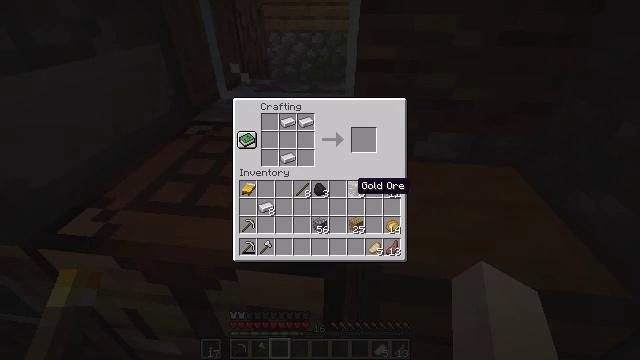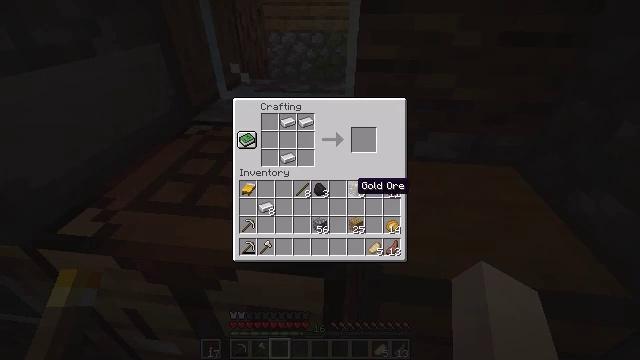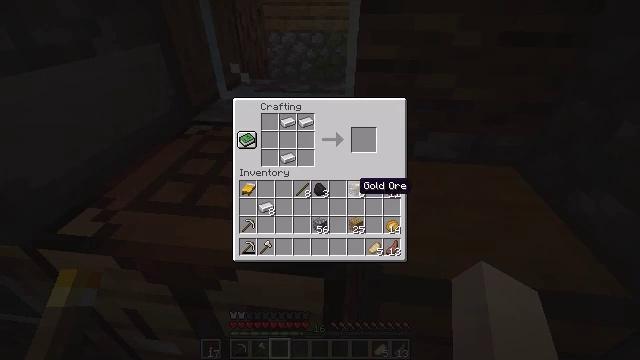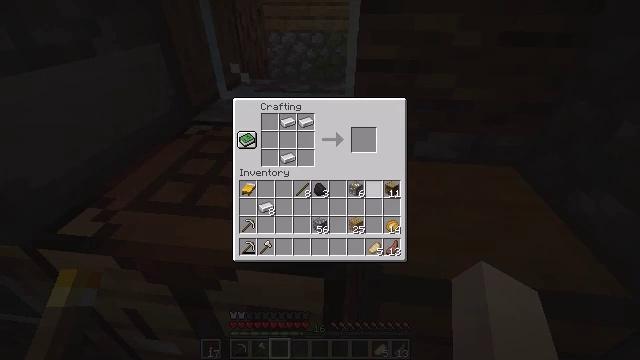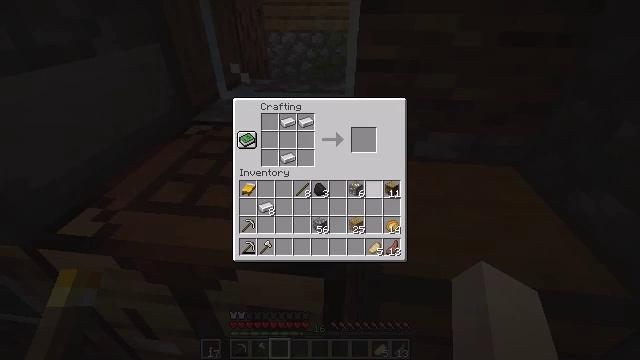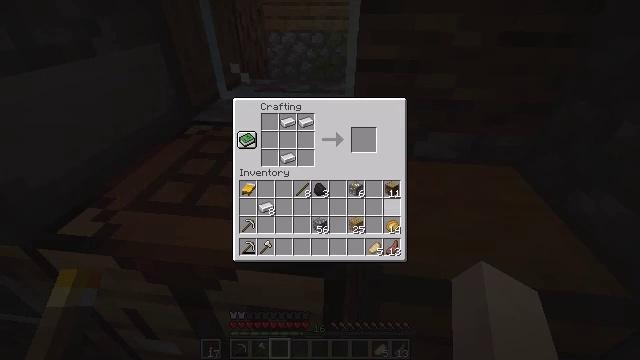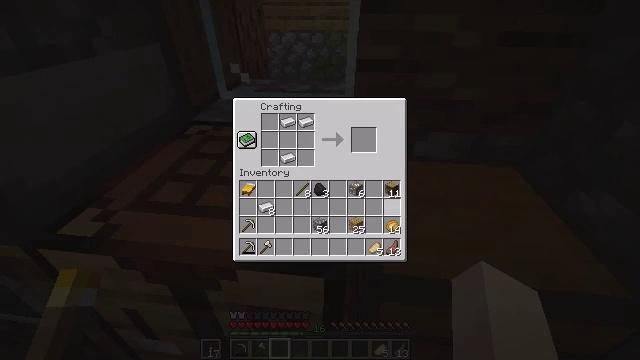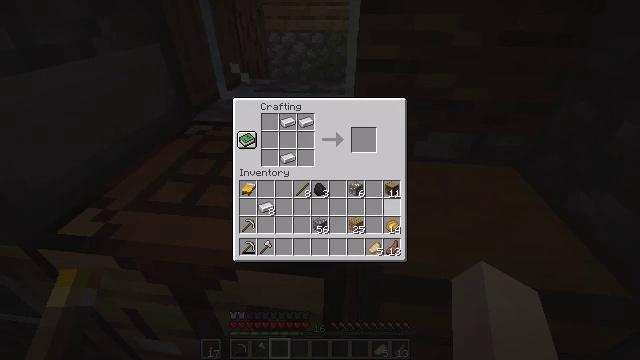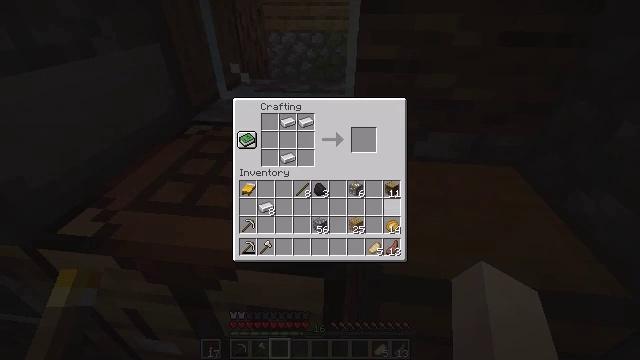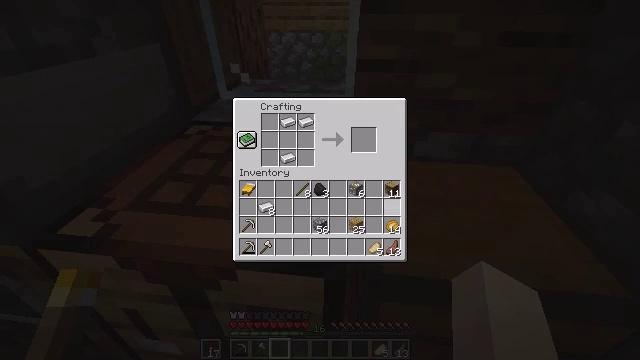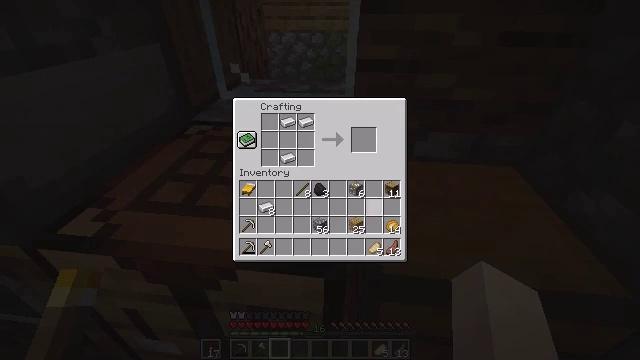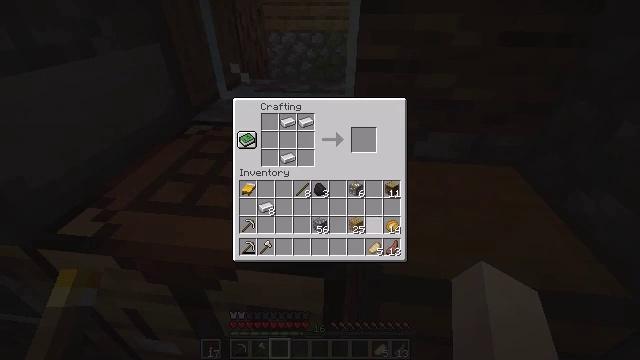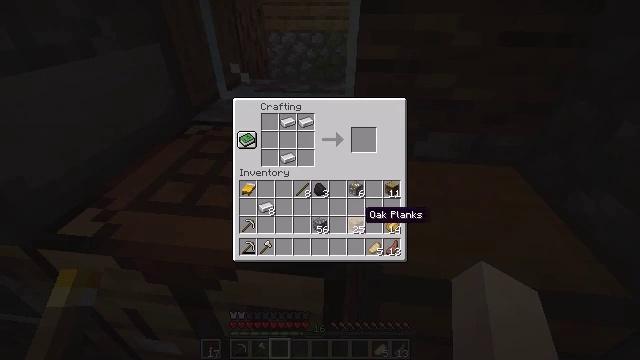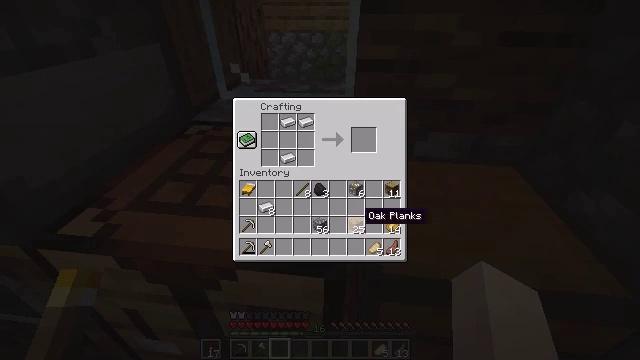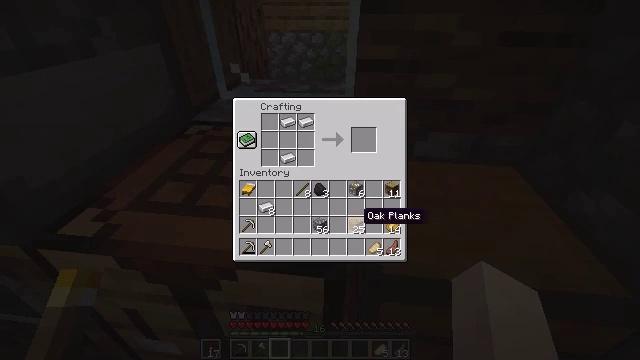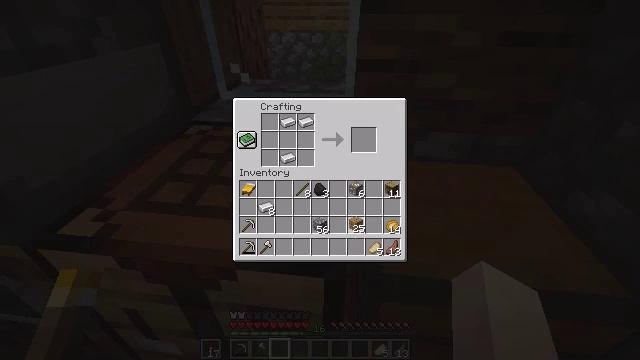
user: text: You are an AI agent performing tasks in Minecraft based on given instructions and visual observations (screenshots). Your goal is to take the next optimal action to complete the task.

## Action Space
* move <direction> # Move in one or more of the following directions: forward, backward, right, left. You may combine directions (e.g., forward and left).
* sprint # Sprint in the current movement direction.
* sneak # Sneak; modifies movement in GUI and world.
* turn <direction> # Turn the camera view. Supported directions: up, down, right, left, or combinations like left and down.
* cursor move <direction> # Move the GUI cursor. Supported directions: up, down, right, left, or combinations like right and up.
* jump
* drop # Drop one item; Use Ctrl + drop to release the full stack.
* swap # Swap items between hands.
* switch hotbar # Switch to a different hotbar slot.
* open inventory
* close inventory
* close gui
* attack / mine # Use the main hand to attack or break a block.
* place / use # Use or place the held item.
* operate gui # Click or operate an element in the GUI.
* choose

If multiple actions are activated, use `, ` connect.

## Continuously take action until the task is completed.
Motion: motion action
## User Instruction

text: Assemble a smithing table with the appropriate materials.
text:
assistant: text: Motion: no_op
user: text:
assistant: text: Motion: no_op
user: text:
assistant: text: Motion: cursor move right
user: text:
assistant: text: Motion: cursor move right
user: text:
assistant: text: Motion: cursor move right
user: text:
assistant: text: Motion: no_op
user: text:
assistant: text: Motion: no_op
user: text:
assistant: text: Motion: no_op
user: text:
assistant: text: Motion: no_op
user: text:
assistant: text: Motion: cursor move left and down
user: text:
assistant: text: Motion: cursor move left and down
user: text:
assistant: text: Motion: cursor move left
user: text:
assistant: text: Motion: no_op
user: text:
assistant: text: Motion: no_op
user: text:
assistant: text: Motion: operate gui
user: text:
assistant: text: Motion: operate gui
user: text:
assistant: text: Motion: cursor move up, operate gui
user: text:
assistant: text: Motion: cursor move left and up
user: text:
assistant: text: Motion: cursor move left and up
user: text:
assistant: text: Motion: no_op
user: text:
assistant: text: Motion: no_op
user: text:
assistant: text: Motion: no_op
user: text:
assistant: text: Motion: cursor move left
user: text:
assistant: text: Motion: no_op
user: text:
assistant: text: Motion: no_op
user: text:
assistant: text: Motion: no_op
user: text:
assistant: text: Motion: no_op
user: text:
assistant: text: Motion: operate gui
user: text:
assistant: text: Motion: operate gui
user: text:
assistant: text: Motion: operate gui